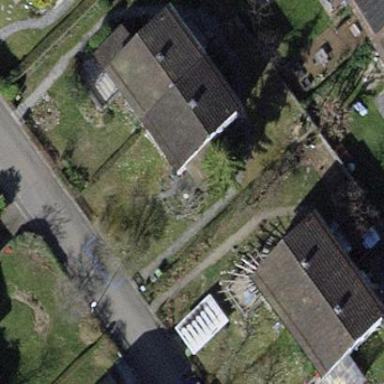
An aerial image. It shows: Semi-detached house.